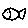
Label: fish